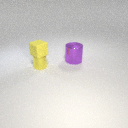
small yellow metal cylinder to the left of large purple metal cylinder